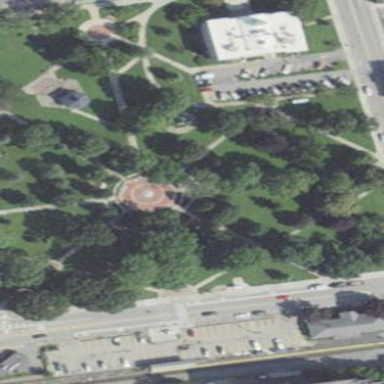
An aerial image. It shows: Park.